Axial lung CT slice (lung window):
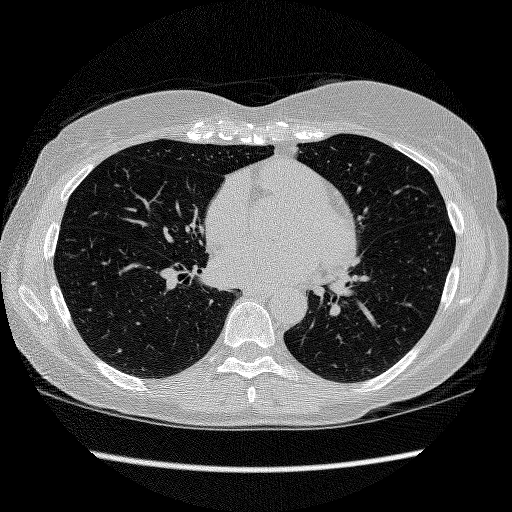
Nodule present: no